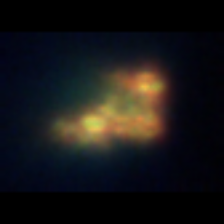
Taxon: Unknown_detritus
Group: Unknown